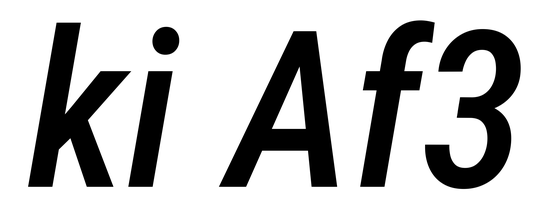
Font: Roboto-Italic_Condensed_Medium_Italic